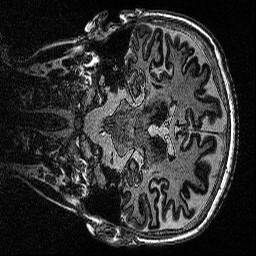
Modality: MP2RAGE
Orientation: coronal
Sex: female
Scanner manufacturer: siemens
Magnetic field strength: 3 T
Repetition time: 5 s
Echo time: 0.00292 s